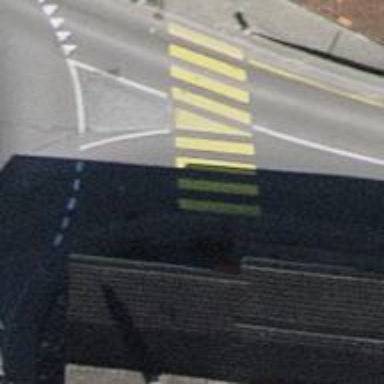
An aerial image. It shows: Kerb barrier.